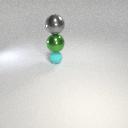
small cyan rubber sphere below large gray metal sphere